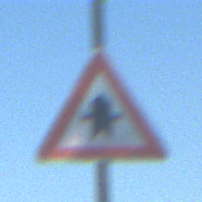
Verkehrszeichen: Vorfahrt
Umgebung: Outdoor, Nature
Tageszeit: MorningAfternoon
Wetter: PartlyCloudy
Licht: Natural
Jahreszeit: NotSpecified
Kontrast: HighContrast